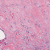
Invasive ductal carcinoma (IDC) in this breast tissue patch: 1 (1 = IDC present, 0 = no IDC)